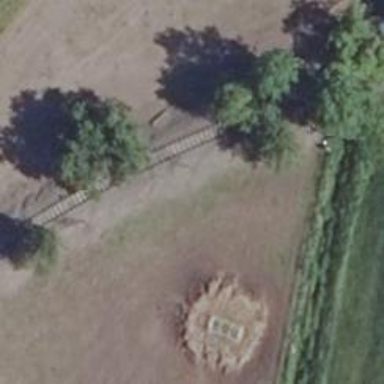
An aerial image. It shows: Abandoned spur railway.